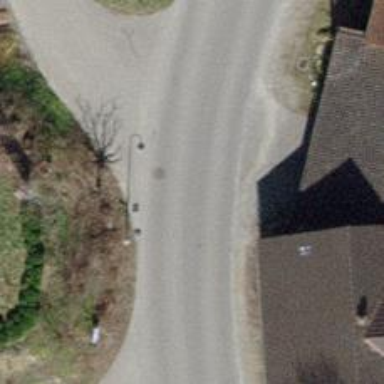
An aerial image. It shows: Asphalt tertiary road without sidewalk.